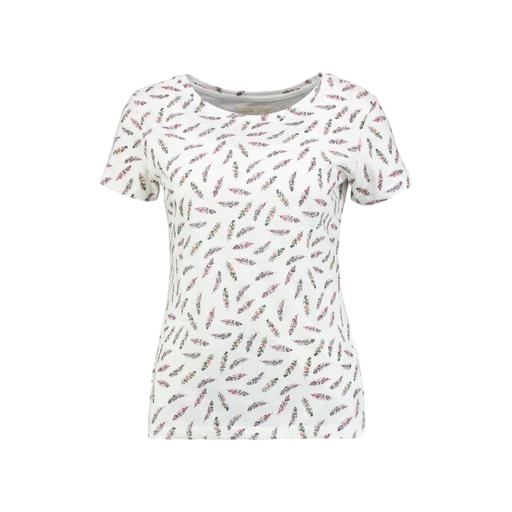
multicolor floral-print t-shirt only macy, multicolor women’s white large t-shirt, brett womens t-shirt print, white background